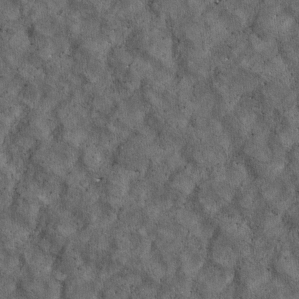
Label: non_frost